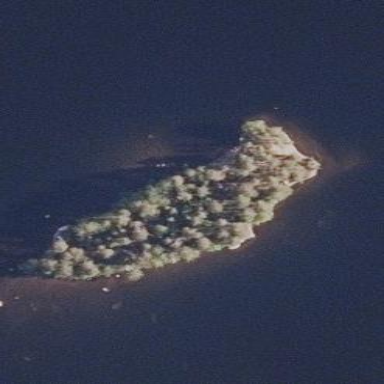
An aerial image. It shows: Islet covered with woodland.